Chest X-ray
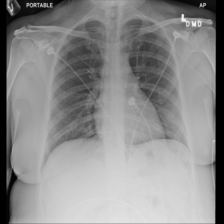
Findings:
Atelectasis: negative
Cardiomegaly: negative
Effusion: negative
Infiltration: negative
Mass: negative
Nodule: negative
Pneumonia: negative
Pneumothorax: negative
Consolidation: negative
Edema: negative
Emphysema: negative
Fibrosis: negative
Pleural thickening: negative
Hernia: negative